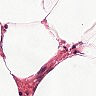
Metastatic tissue present: no